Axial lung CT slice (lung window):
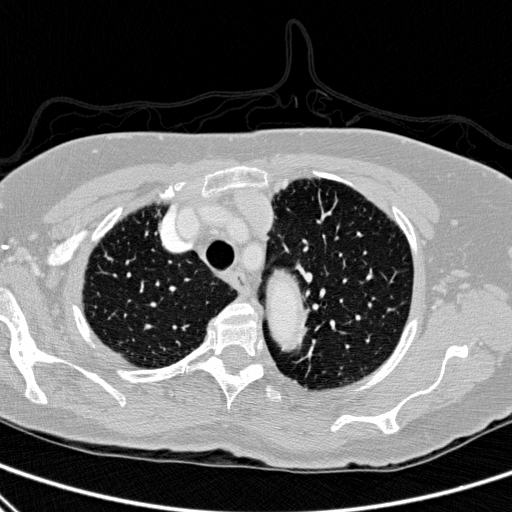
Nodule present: no